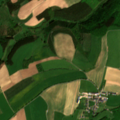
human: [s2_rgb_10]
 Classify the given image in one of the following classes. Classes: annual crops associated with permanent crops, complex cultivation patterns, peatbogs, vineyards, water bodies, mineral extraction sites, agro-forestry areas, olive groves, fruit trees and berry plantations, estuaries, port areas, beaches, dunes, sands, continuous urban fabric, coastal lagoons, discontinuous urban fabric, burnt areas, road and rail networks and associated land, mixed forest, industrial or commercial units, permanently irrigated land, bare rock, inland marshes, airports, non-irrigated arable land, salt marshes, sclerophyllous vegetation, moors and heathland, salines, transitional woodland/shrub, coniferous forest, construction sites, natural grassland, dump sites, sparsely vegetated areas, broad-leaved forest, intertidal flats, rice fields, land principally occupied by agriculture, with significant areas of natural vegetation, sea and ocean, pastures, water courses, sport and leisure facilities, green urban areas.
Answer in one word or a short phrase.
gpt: non-irrigated arable land, pastures, mixed forest